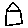
Label: house